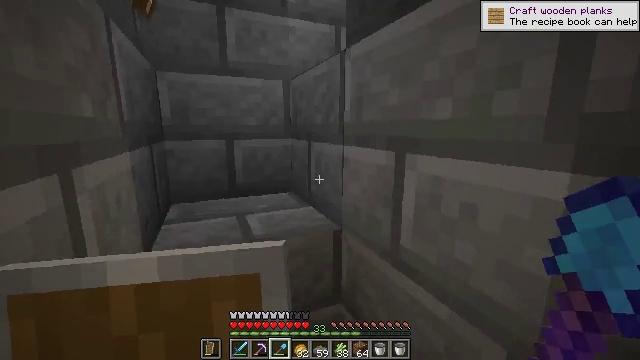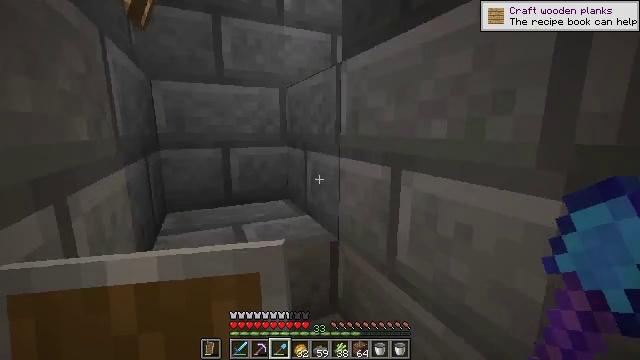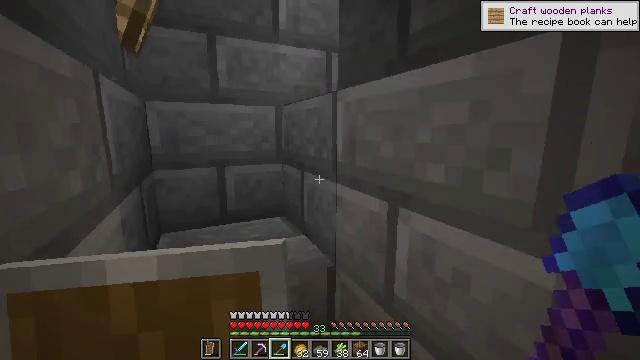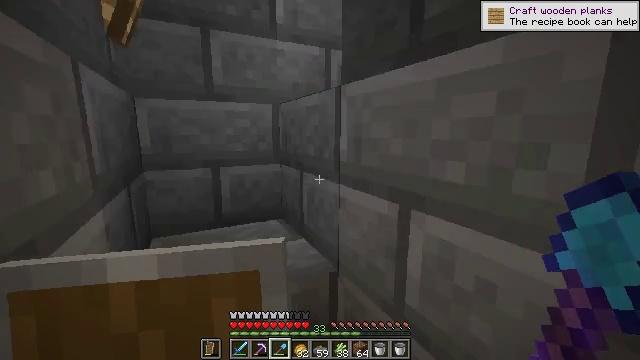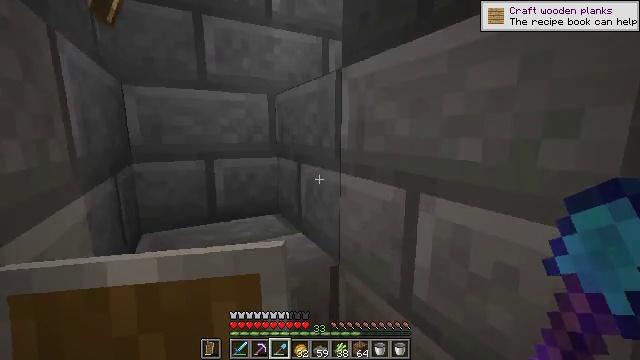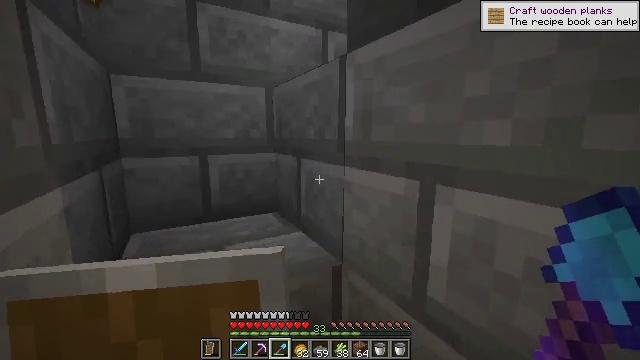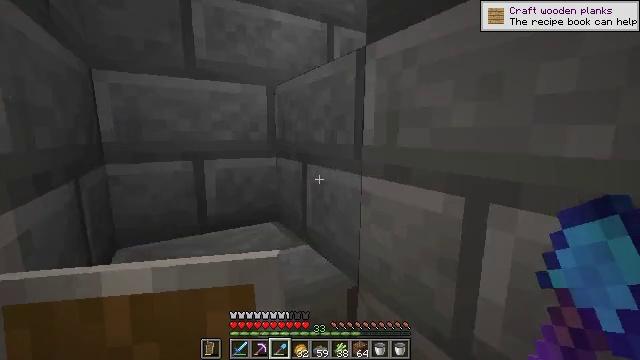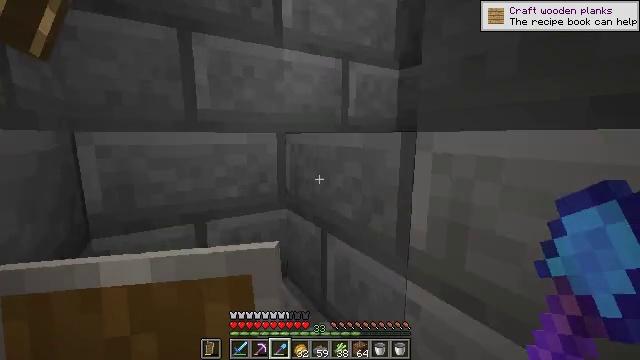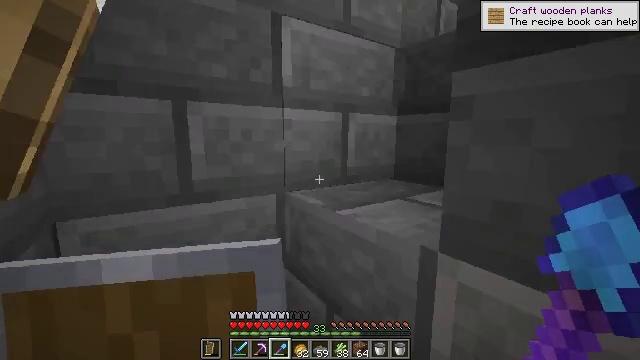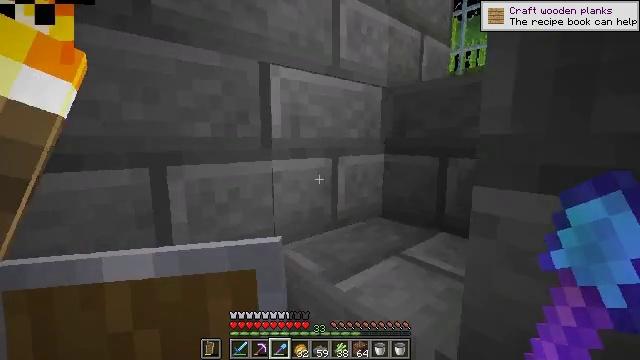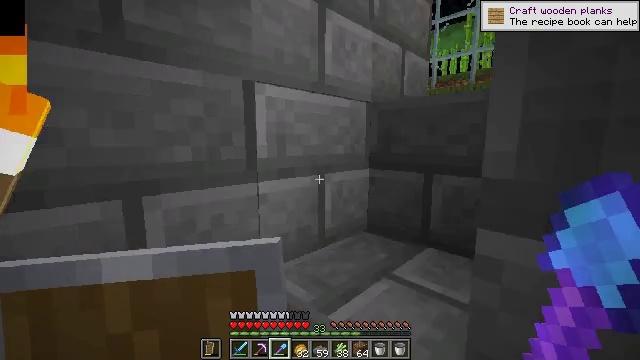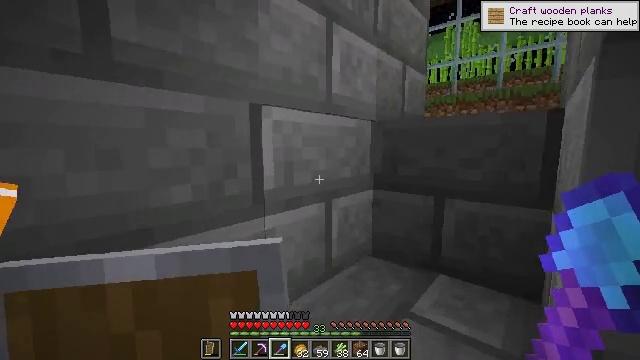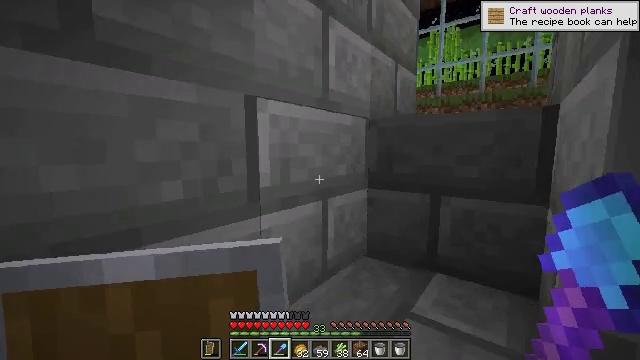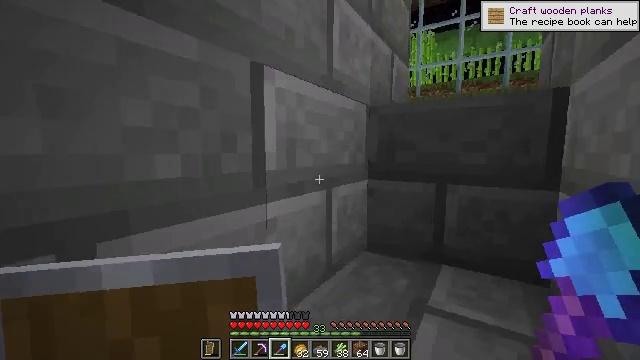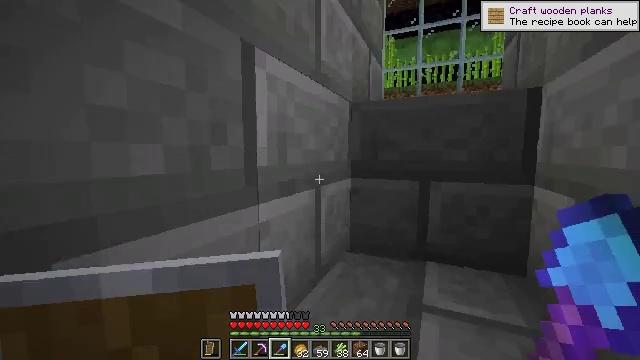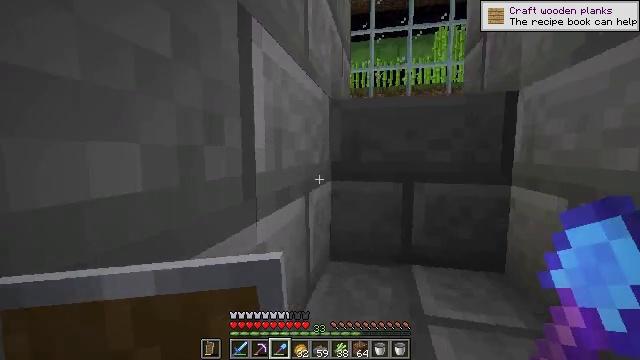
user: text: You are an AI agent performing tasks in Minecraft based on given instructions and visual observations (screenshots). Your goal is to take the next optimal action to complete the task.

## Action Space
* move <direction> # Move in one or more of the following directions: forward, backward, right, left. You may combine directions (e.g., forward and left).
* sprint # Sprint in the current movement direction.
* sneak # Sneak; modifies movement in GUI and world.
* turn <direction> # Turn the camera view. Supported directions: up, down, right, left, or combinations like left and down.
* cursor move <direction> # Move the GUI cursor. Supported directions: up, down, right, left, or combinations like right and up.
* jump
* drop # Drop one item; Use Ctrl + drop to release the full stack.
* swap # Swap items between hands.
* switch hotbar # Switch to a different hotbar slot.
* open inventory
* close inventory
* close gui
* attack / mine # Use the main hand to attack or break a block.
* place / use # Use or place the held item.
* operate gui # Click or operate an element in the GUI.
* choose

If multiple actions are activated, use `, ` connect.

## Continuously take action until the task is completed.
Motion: motion action
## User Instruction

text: Interact with the crafting table to form packed ice.
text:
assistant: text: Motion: move forward and move left, jump
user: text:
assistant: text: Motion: move forward and move left, turn right
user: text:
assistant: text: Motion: move forward and move left, turn right
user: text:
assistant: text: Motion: move forward and move left, turn right
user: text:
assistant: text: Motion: move forward and move left, turn right
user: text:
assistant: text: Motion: move forward and move left, turn right
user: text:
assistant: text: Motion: move forward and move left, turn right, jump
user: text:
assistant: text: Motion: move forward and move left, turn right, jump
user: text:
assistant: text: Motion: move forward and move left, turn right, jump
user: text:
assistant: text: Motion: move forward and move left, turn right, jump
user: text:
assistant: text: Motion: move forward and move left, turn right
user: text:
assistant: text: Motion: move forward and move left, turn right
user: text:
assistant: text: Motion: move forward and move left, turn right
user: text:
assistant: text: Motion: move forward and move left, turn right
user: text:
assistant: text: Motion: move forward and move left, turn right
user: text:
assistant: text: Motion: move forward and move left, turn right, jump
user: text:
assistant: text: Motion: move forward, turn right, jump
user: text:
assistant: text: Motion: move forward, turn right, jump
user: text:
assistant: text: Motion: move forward, turn right, jump
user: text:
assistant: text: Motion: move forward, turn up
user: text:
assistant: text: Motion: move forward, turn up
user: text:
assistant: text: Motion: move forward, turn left and down
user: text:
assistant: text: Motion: move forward, turn down
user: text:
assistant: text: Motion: move forward, turn right and down, jump
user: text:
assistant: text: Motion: move forward, jump
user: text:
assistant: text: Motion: move forward, turn right, jump
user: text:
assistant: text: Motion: move forward, turn right and up, jump
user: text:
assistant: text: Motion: move forward, turn right
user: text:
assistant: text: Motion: move forward, turn right
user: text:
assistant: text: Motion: move forward, turn right